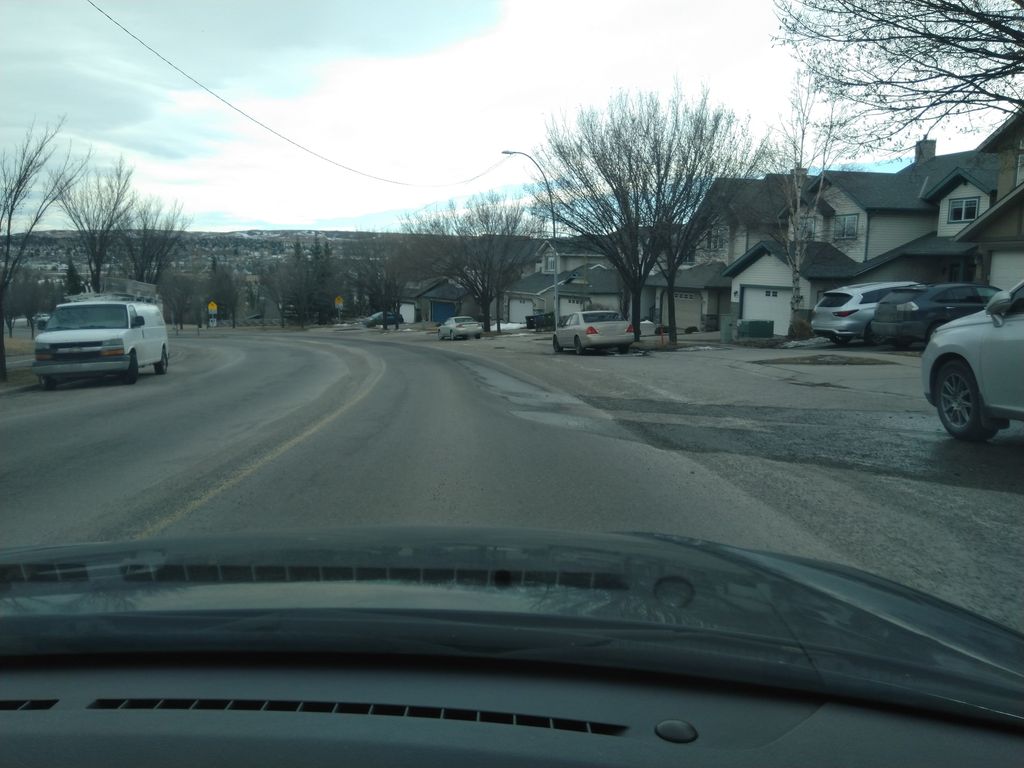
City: calgary